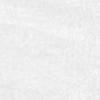
Label: no_change